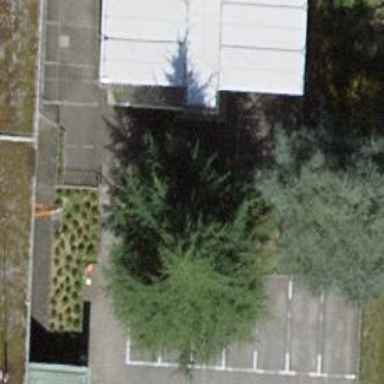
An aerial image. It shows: Mixed leaf-type tree in natural setting.